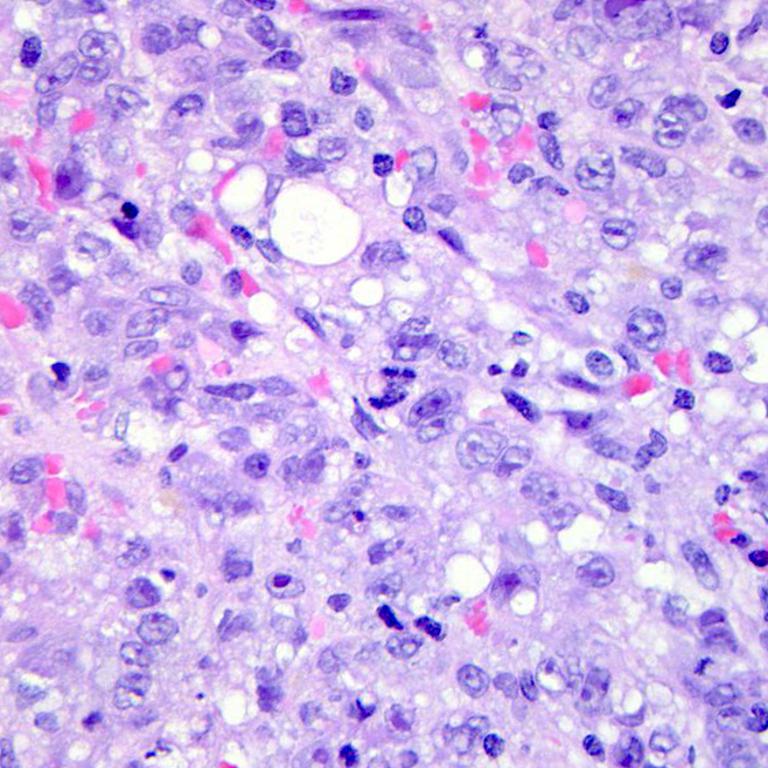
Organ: colon
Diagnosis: adenocarcinomas